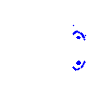
Particle: electron